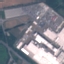
Label: Industrial